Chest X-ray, AP view. Patient: 37 years old, sex M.
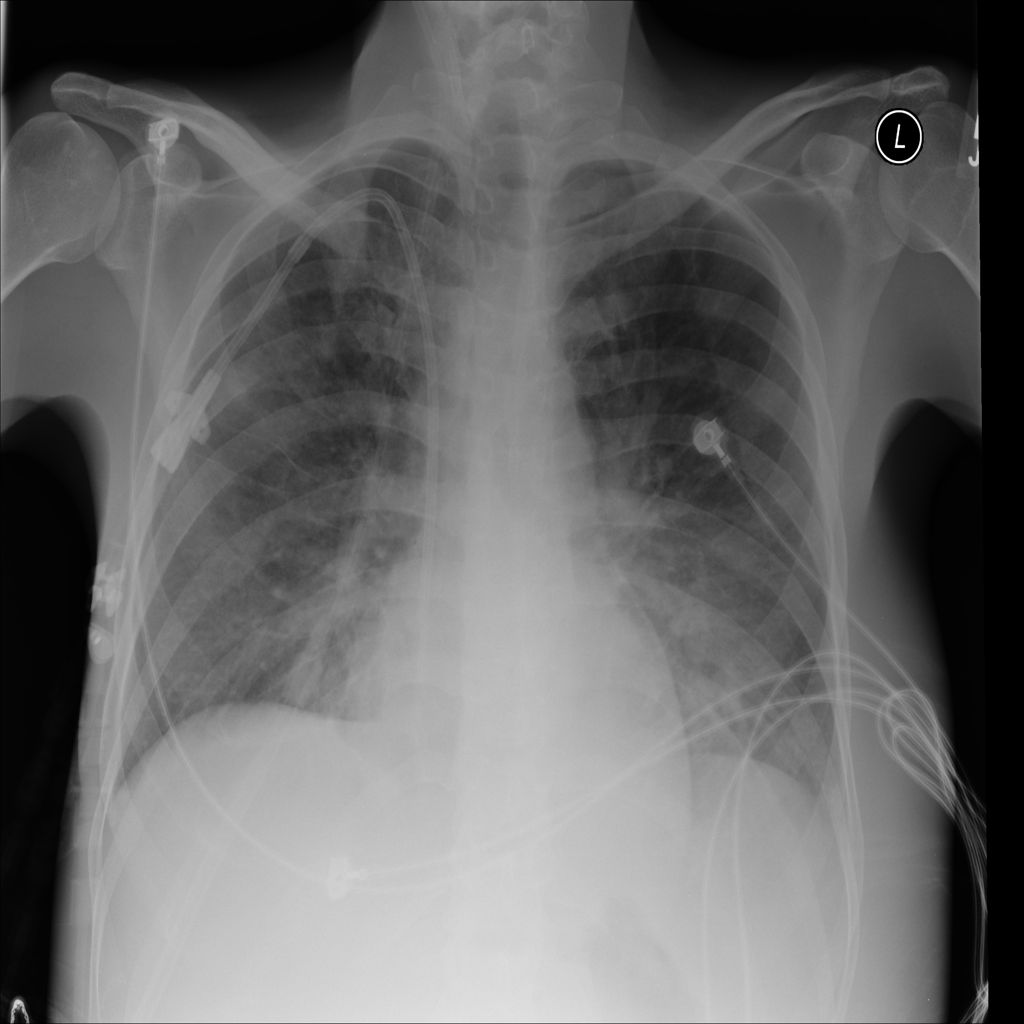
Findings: No Finding